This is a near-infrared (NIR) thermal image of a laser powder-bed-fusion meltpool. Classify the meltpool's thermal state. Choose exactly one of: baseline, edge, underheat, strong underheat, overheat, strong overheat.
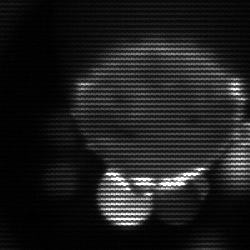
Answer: edge